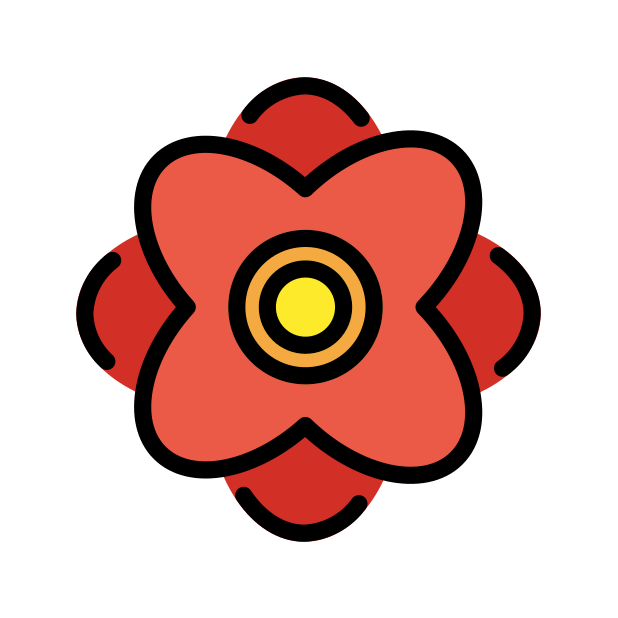
Emoji: 🏵
Name: rosette
Unicode: 0x1f3f5